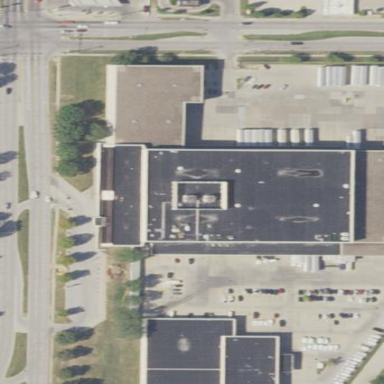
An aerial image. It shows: Post office located in civic building.